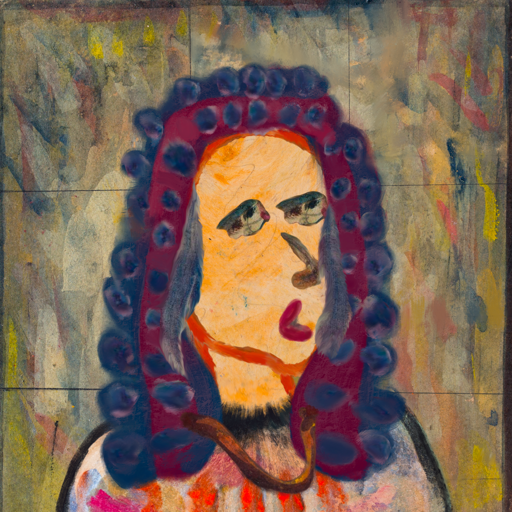
Background: GypsyMother, Head And Neck Side: Experience, Face Side: Pipe, Bust: Childish, Hair Side: Hill_Girl, Head Accessory: Blank, Second Necklace: Comrade, Necklace: Blank, Baby: Blank